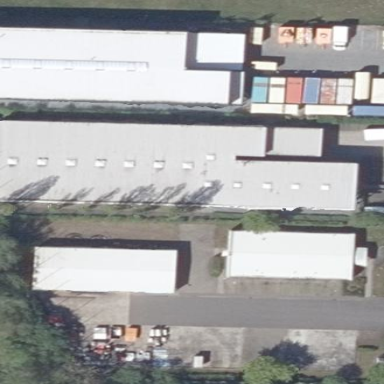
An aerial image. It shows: Industrial area with warehouses.